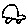
Label: car